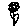
Label: flower